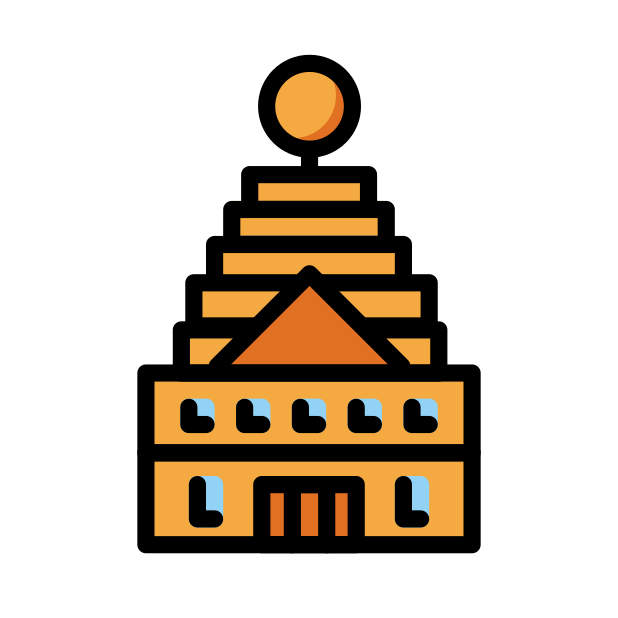
Emoji: 🛕
Name: hindu temple
Unicode: 0x1f6d5